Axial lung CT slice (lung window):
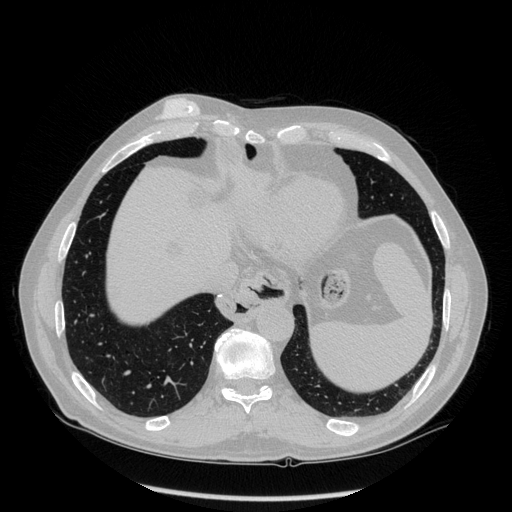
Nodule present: no